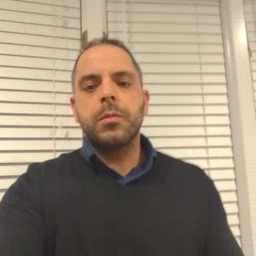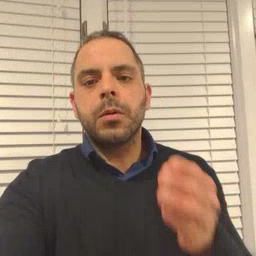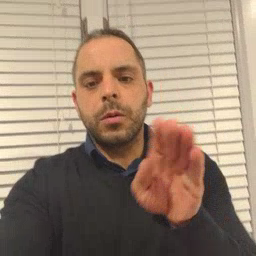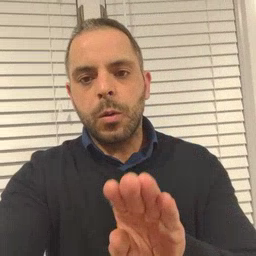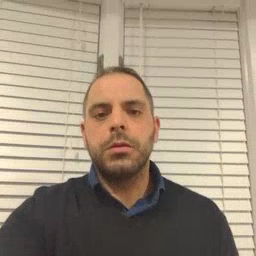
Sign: close